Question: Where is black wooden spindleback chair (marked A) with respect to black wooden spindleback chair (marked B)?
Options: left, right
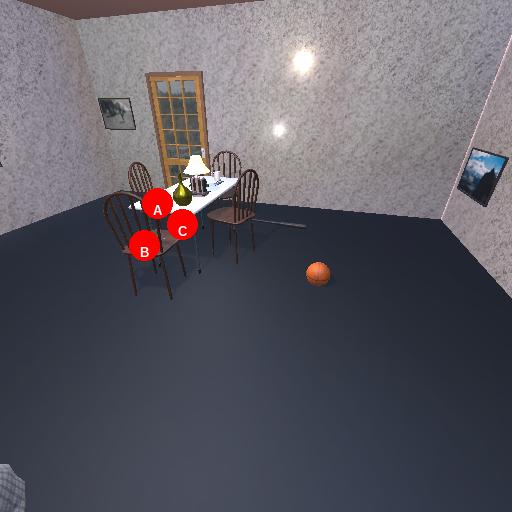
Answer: left